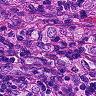
Metastatic tissue present: yes